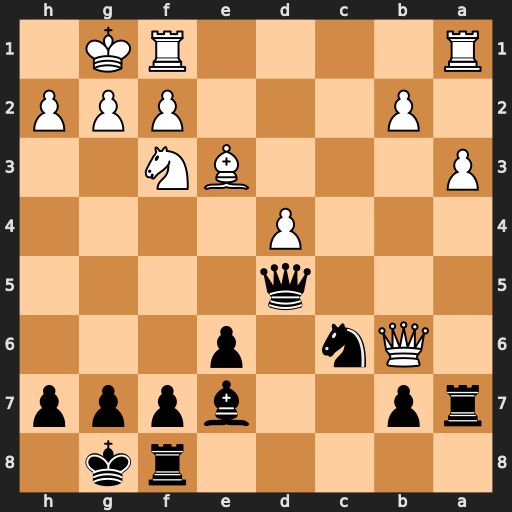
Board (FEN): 5rk1/rp2bppp/1Qn1p3/3q4/3P4/P3BN2/1P3PPP/R4RK1
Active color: b
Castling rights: -
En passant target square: -
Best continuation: Ra6 Qxb7 Ra7 Qb6 Rb8 Qxc6 Qxc6